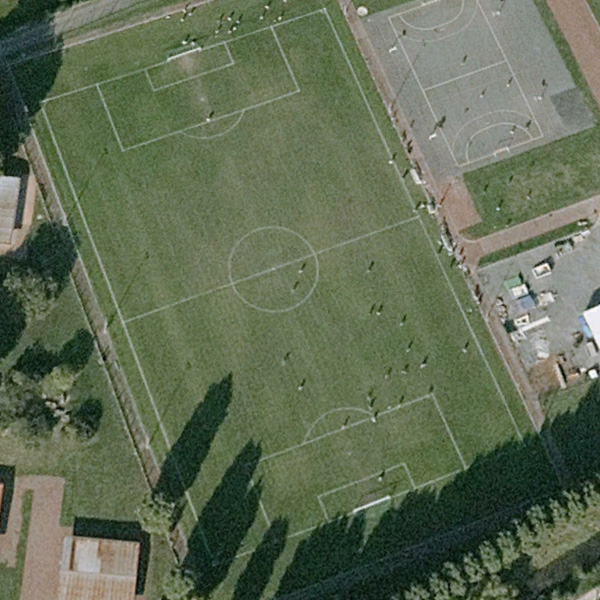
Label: Playground